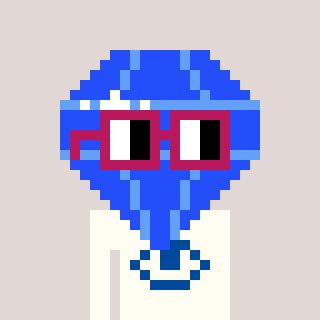
a pixel art character with square dark red glasses, a blue diamond-shaped head and a grayscale-colored body on a warm background